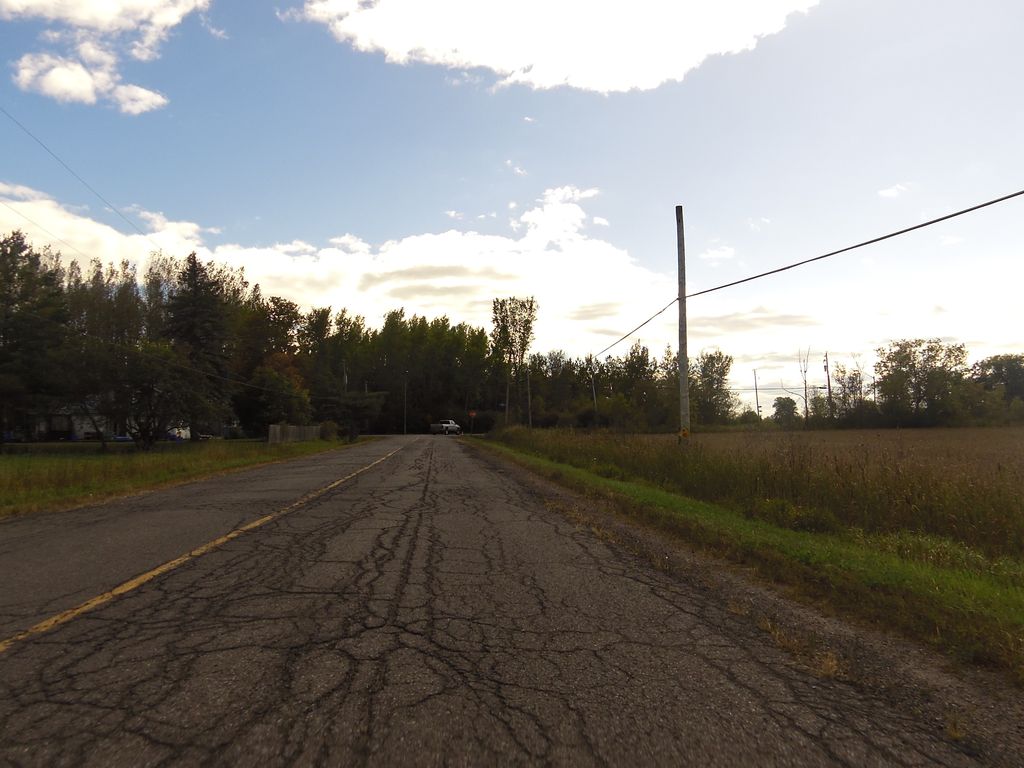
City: ottawa-gatineau